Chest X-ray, PA view. Patient: 52 years old, sex F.
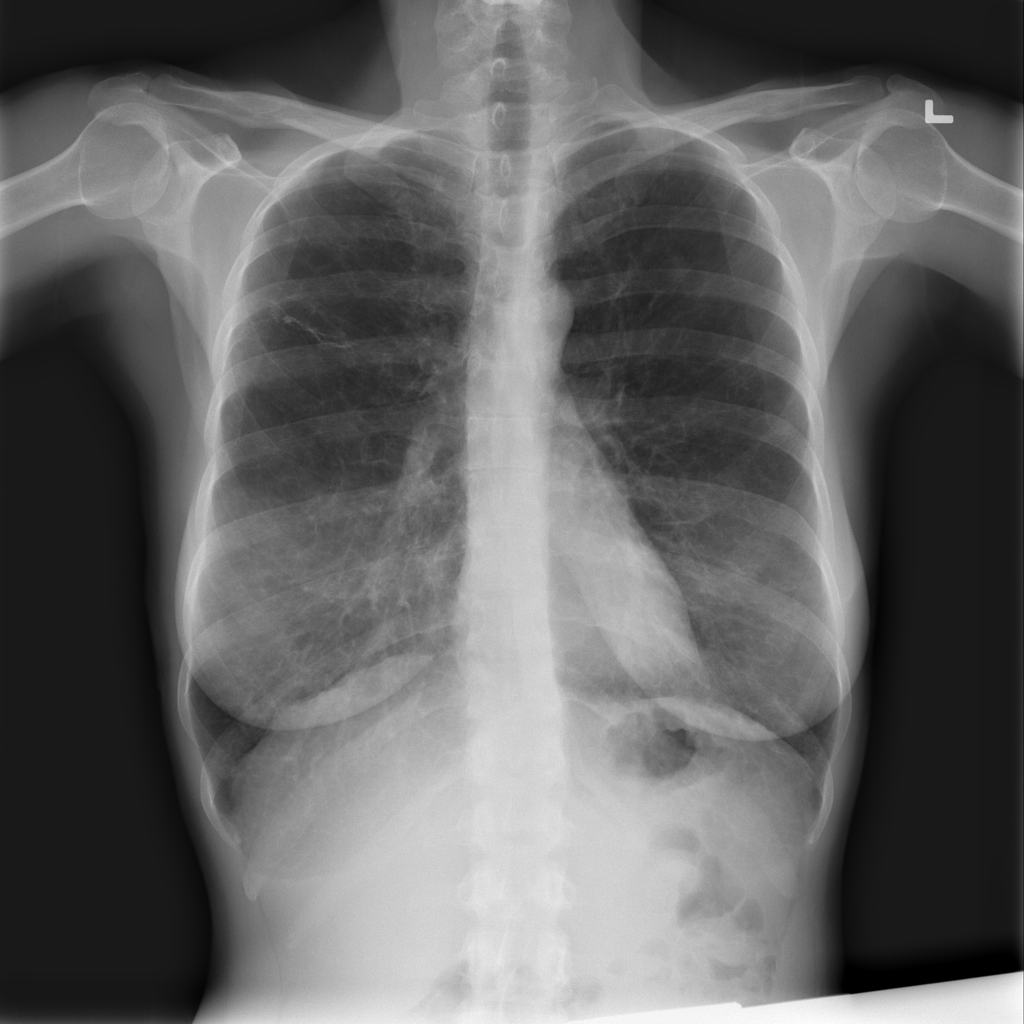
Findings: Pneumothorax